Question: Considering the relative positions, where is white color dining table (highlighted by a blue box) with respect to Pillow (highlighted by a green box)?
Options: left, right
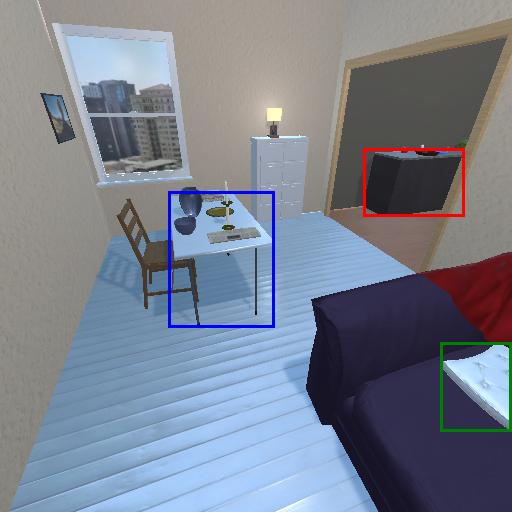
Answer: left